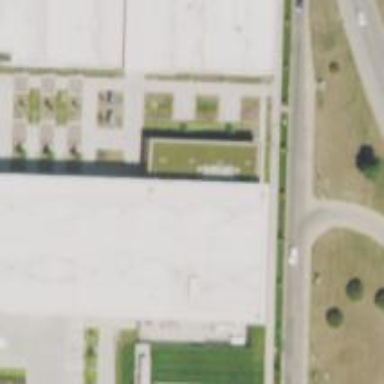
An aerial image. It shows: College building.